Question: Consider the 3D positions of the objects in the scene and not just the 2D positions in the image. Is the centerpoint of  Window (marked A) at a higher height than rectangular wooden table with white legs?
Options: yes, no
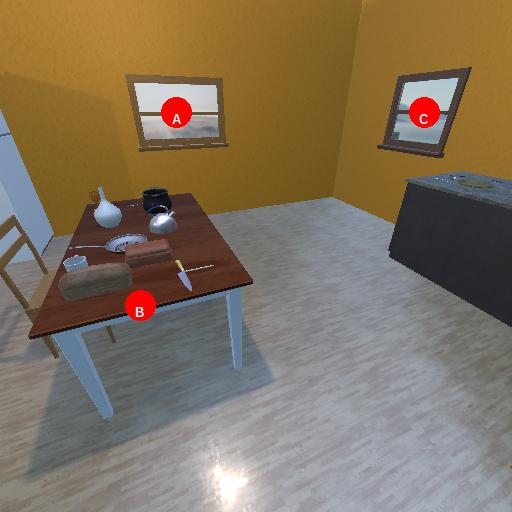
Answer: yes